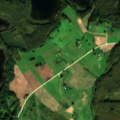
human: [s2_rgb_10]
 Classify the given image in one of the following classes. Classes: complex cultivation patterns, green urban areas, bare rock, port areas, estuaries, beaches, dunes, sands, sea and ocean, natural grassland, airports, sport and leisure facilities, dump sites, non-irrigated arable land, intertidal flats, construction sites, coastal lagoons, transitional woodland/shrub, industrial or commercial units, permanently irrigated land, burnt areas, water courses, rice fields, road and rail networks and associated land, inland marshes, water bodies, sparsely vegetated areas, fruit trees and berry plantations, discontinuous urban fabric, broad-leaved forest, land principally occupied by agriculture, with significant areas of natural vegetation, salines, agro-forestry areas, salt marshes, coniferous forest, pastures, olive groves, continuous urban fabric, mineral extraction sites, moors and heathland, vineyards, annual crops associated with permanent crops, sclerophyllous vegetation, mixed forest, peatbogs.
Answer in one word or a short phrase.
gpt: pastures, complex cultivation patterns, broad-leaved forest, water bodies